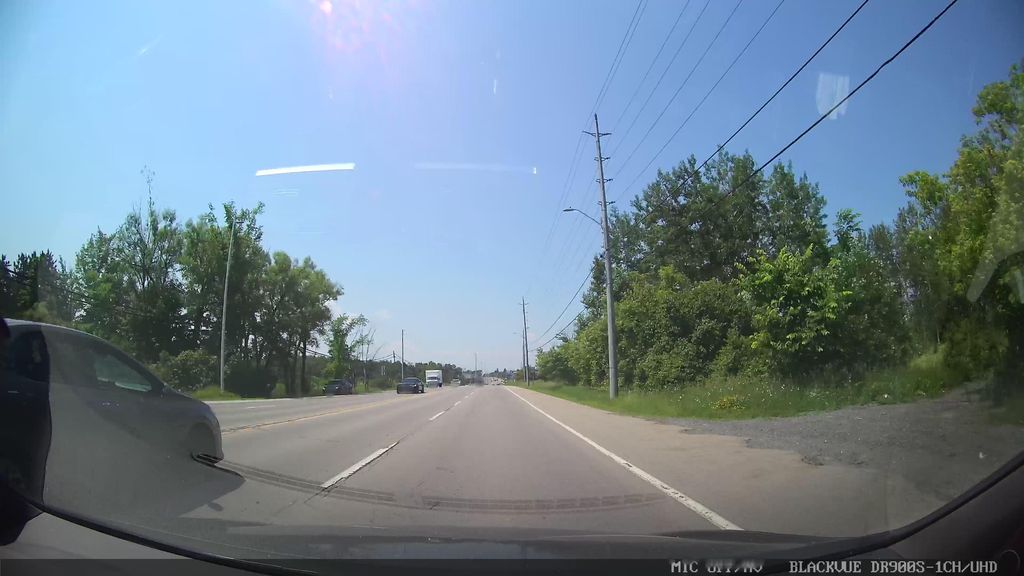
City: ottawa-gatineau